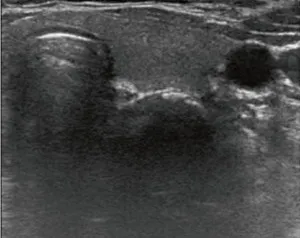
Follow-up ultrasound scanning and 99 m-Technetium scintiscan. A. Follow-up ultrasound scanning demonstrated the disappearance of the hypoechoic nodule in the left thyroid lobe.
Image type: radiology (ultrasound)